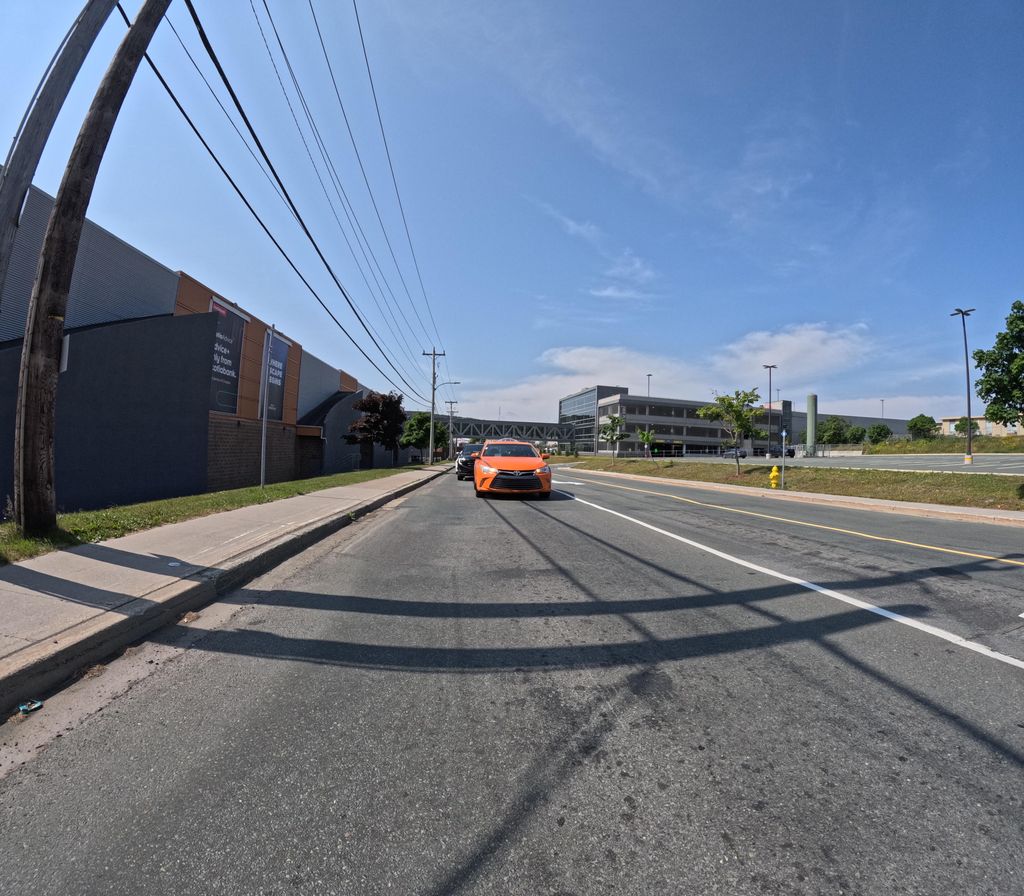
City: st_johns